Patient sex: M
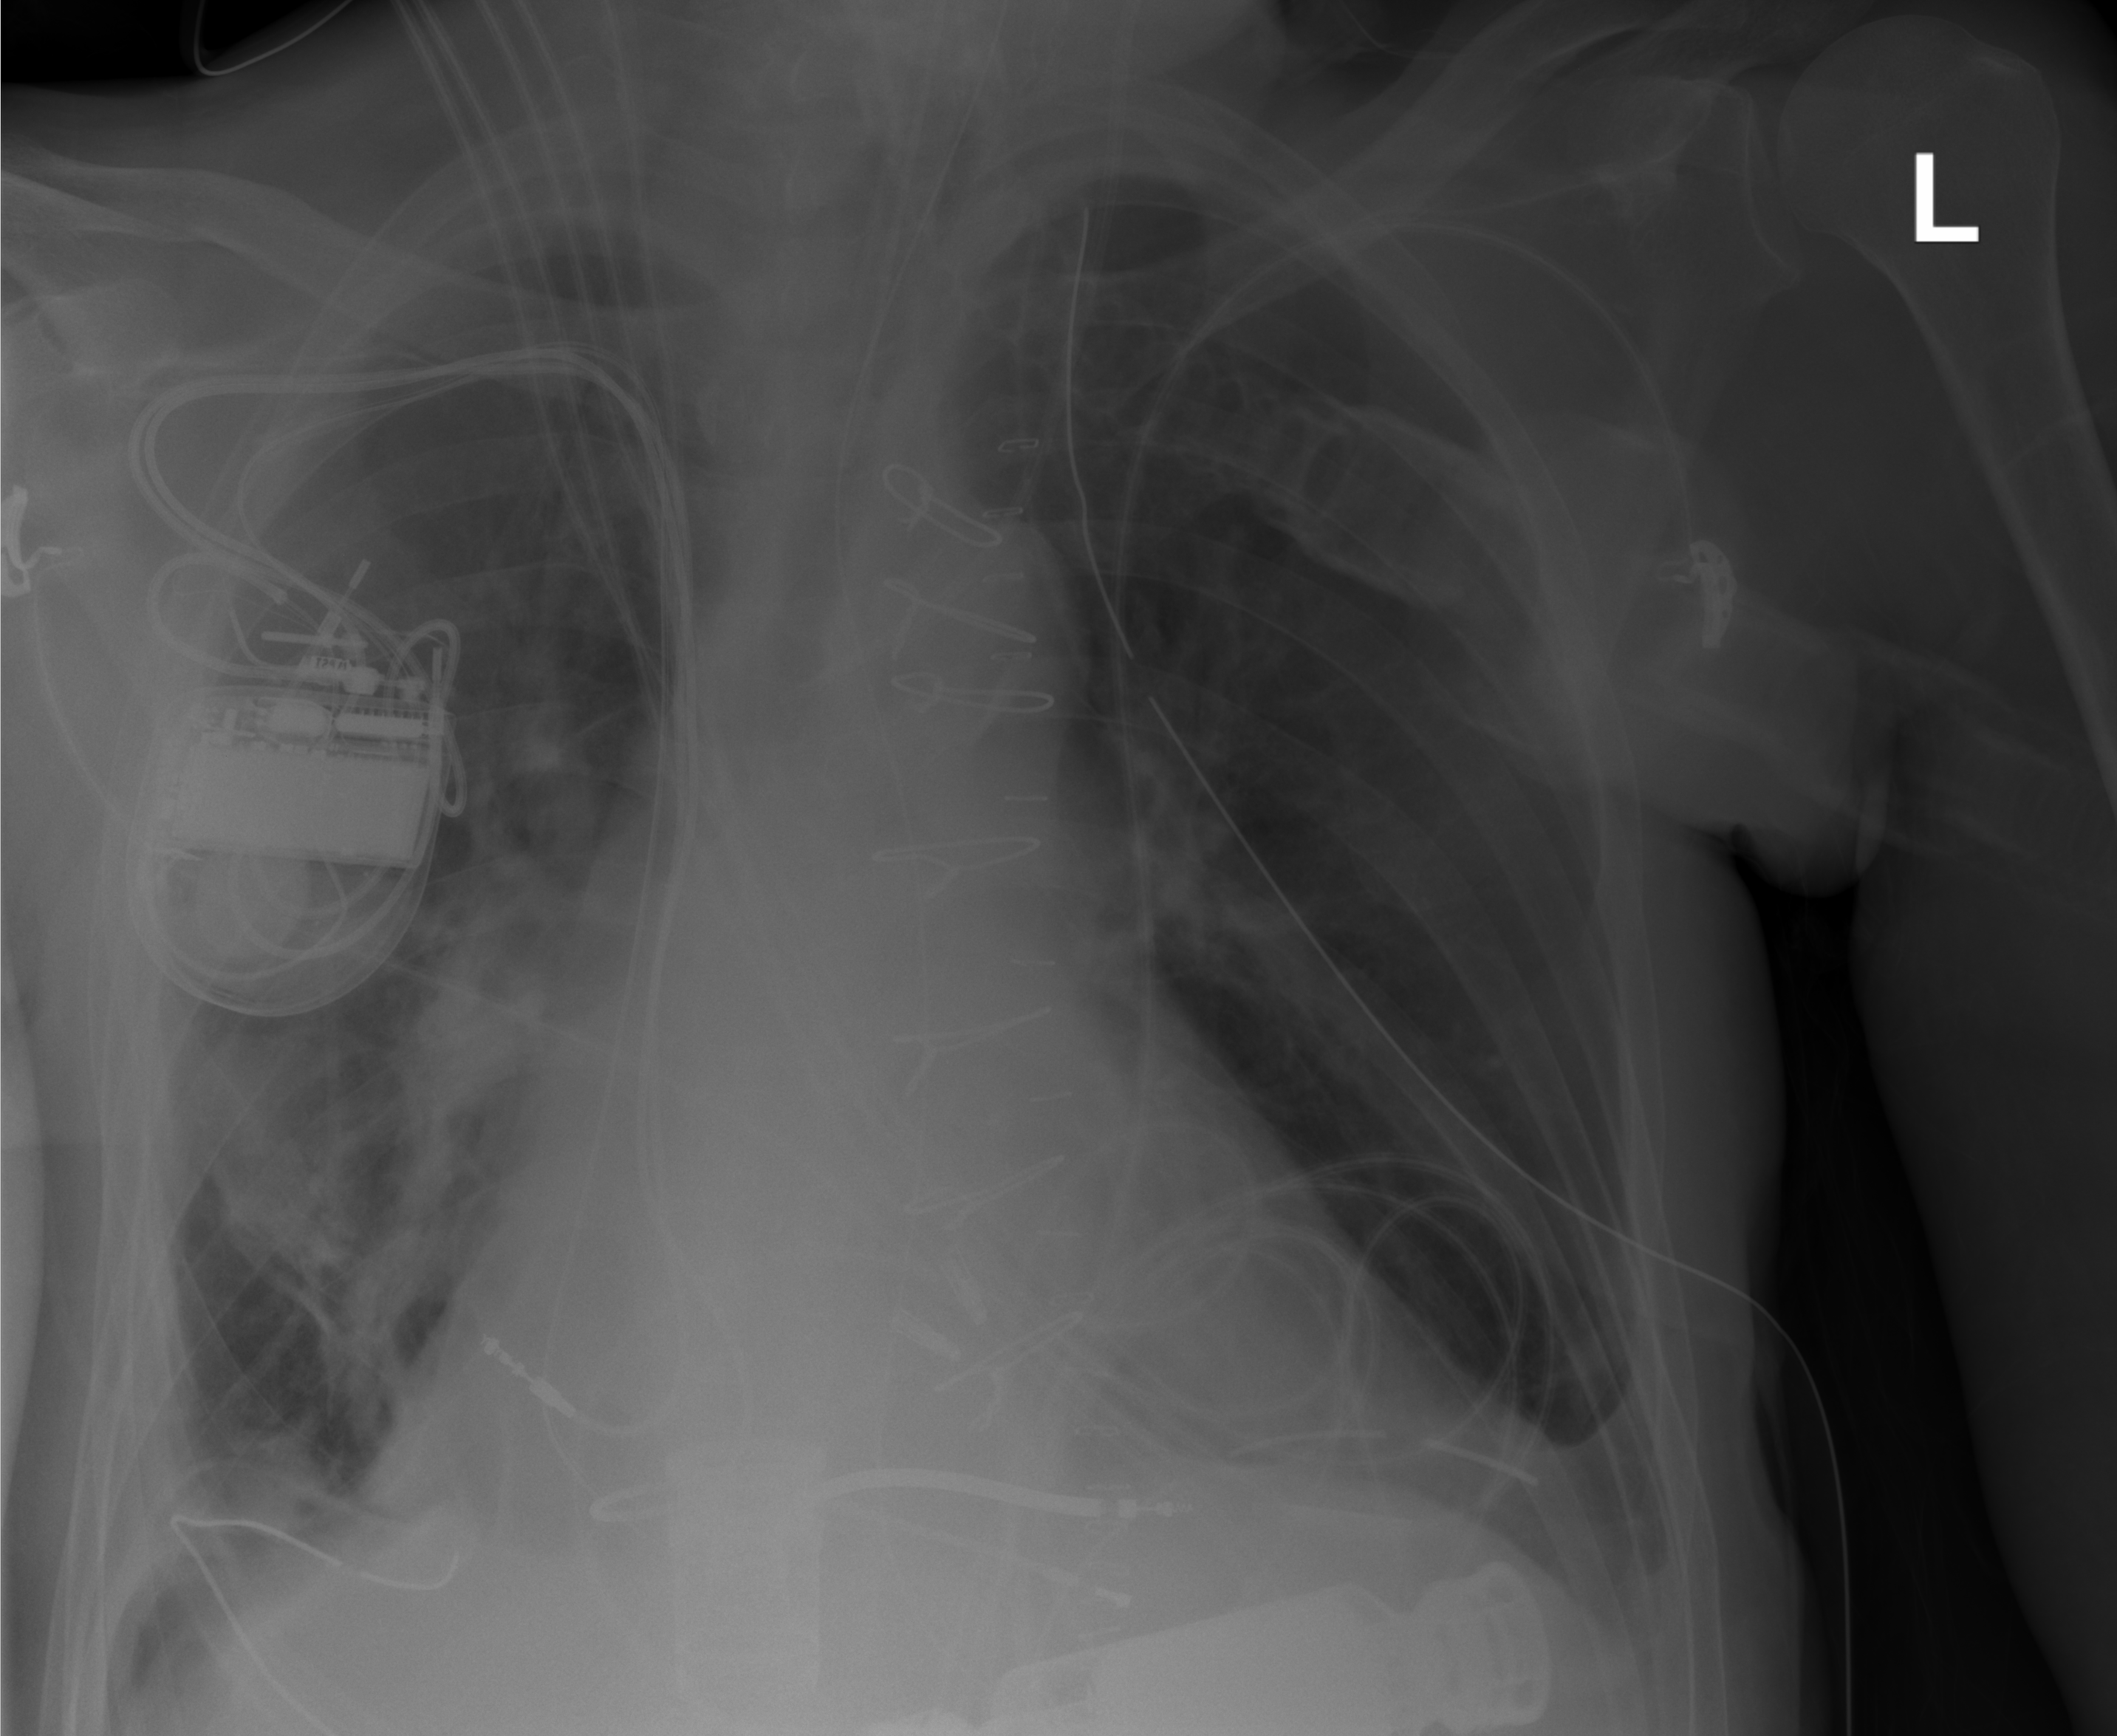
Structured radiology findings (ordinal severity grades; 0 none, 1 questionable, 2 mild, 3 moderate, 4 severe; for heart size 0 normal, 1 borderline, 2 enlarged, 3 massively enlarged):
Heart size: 2
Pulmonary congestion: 0
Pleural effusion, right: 2
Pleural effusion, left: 1
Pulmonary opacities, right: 1
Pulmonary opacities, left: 0
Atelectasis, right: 2
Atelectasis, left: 1